Field crop: maize
Growth stage: 2
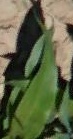
Species: maize